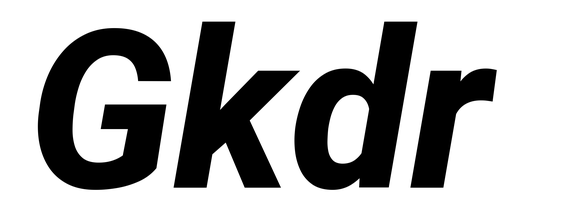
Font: Roboto-Italic_ExtraBold_Italic